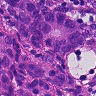
Metastatic tissue present: yes